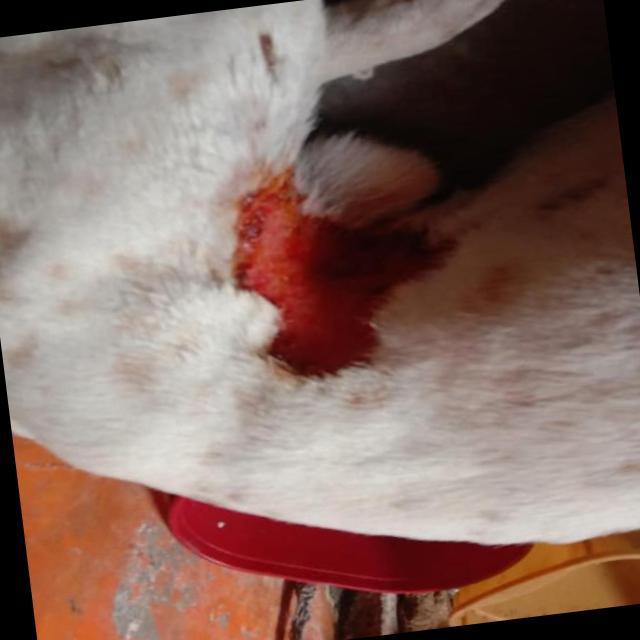
Canine dermatitis — inflammation of the skin presenting with erythema, pruritus, papules, and excoriation. May be allergic, contact, or atopic in origin.